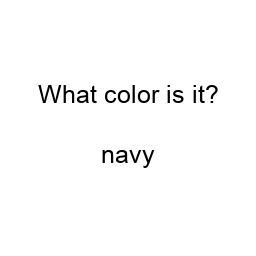
Color: black
Color name shown: navy
Background color: white
Question text color: black